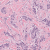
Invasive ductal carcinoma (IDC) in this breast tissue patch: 1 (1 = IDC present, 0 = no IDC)